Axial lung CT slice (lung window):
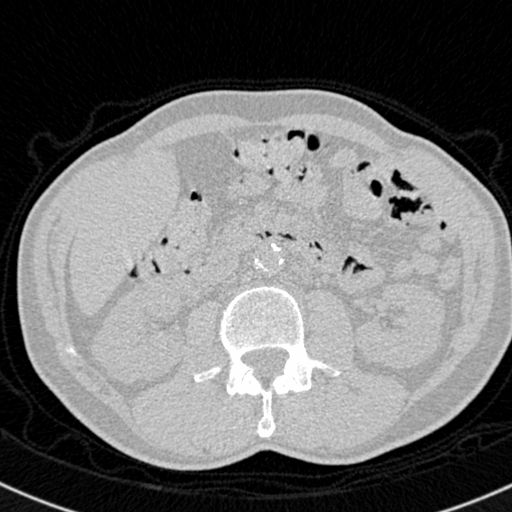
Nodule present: no